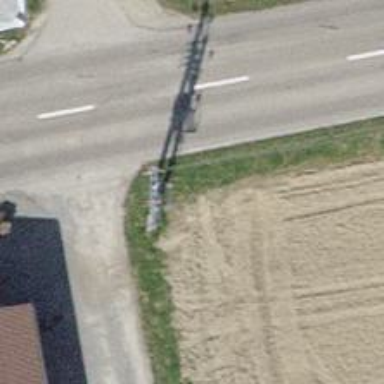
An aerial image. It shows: Concrete power pole with distribution transformer.